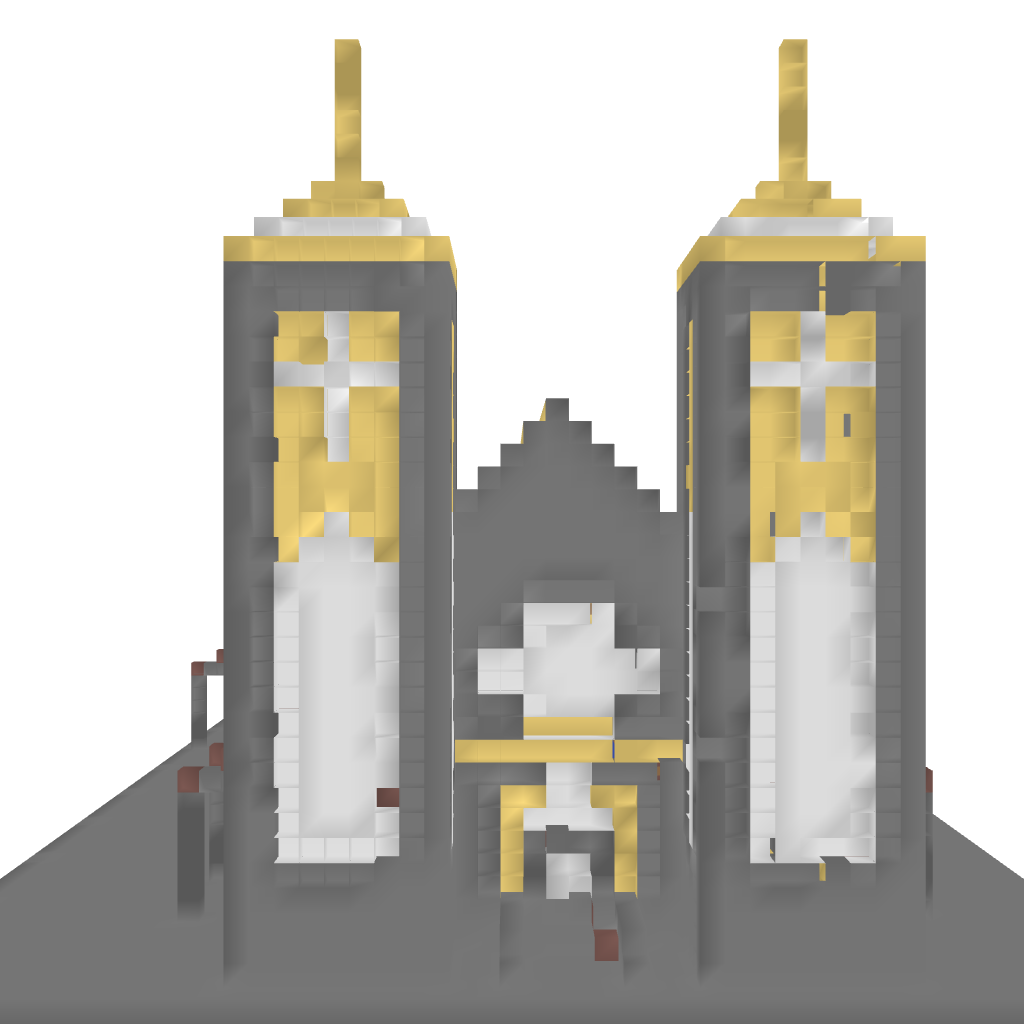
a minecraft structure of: cathedral high quality